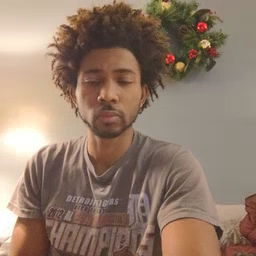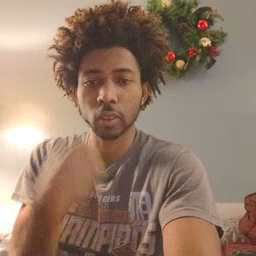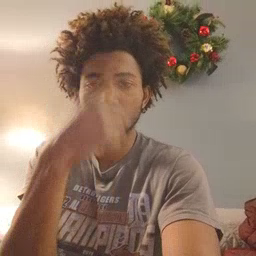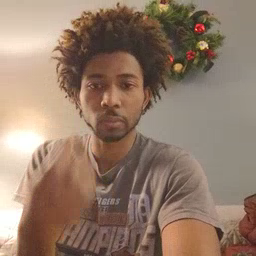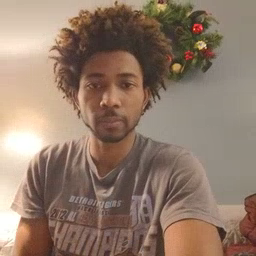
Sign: face